如图, 平面四边形 \(ABDC\) 中, \(\angle ACD = \dfrac{5\pi}{6}\), \(AC = \sqrt{3}\), \(CD = 1\). \(\triangle ABC\) 的三个内角 \(A,B,C\) 的对边分别是 \(a,b,c\), 且 \(c\sin A + \sqrt{3}a\cos C = \sqrt{3}b\).
\vspace{1em}

(1) 求角 \(A\);
\vspace{0.5em}
(2) 若 \(AB = \sqrt{7}\), 求 \(\triangle BAD\) 的面积;
\vspace{0.5em}
(3) 若 \(\angle DBC = \dfrac{\pi}{6}\), 求四边形 \(ABDC\) 的周长.
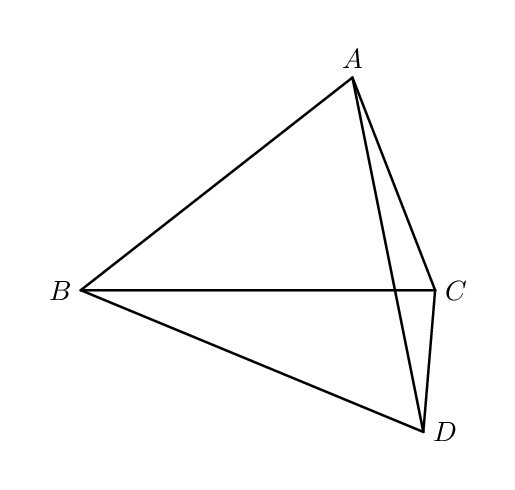
【解答】
\textbf{【答案】}
(1) $\dfrac{\pi}{3}$\\
(2) $\sqrt{7}$\\
(3) $3+2\sqrt{3}$

\vspace{0.5em}

\textbf{【分析】}
(1) 利用正弦定理边化角化简 $c\sin A+\sqrt{3}a\cos C=\sqrt{3}b$，结合两角和的正弦公式即可得到答案；\\
(2) 利用余弦定理可求出 $AD$ 的长，继而求出 $\sin\angle BAD$ 的值，利用三角形面积公式，即可求得答案；\\
(3) 通过作辅助线，利用三角形相似，求出四边形 $ABDC$ 的边 $BD$ 的长，继而求出 $AB$ 的长，即可求得答案。

\vspace{0.5em}

\textbf{【详解】}
(1) 因为在 $\triangle ABC$ 中，$c\sin A+\sqrt{3}a\cos C=\sqrt{3}b$，\\
故 $\sin C\sin A+\sqrt{3}\sin A\cos C=\sqrt{3}\sin B$，而 $\sin B=\sin(A+C)=\sin A\cos C+\cos A\sin C$，\\
故 $\sin C\sin A+\sqrt{3}\sin A\cos C=\sqrt{3}(\sin A\cos C+\cos A\sin C)$，\\
即 $\sin C\sin A=\sqrt{3}\cos A\sin C$，结合 $C\in(0,\pi),\therefore\sin C\neq0$，\\
可得 $\sin A=\sqrt{3}\cos A,\therefore\tan A=\sqrt{3}$，而 $A\in(0,\pi),\therefore A=\dfrac{\pi}{3}$；

\vspace{0.5em}

(2) 由于 $\angle ACD=\dfrac{5\pi}{6},AC=\sqrt{3},CD=1$，\\
故
\[
AD^2 = AC^2 + CD^2 - 2\cdot AC\cdot CD\cdot\cos\angle ACD
= (\sqrt{3})^2 + 1^2 - 2\times\sqrt{3}\times1\times\cos\dfrac{5\pi}{6} = 7,
\]
则 $AD=\sqrt{7}$；\\
又 $\dfrac{AD}{\sin\angle ACD}=\dfrac{CD}{\sin\angle CAD}$，故
\[
\sin\angle CAD = \dfrac{CD\cdot\sin\angle ACD}{AD}
= \dfrac{1\times\sin\dfrac{5\pi}{6}}{\sqrt{7}}
= \dfrac{1}{2\sqrt{7}} = \dfrac{\sqrt{7}}{14},
\therefore\cos\angle CAD = \dfrac{3\sqrt{21}}{14},
\]
（$\angle CAD$ 为锐角）\\
所以
\[
\sin\angle BAD = \sin\left(\dfrac{\pi}{3}-\angle CAD\right)
= \sin\dfrac{\pi}{3}\cos\angle CAD - \cos\dfrac{\pi}{3}\sin\angle CAD
= \dfrac{\sqrt{3}}{2}\times\dfrac{3\sqrt{21}}{14} - \dfrac{1}{2}\times\dfrac{\sqrt{7}}{14}
= \dfrac{2\sqrt{7}}{7},
\]
故
\[
S_{\triangle BAD} = \dfrac{1}{2}\cdot AB\cdot AD\cdot\sin\angle BAD
= \dfrac{1}{2}\times\sqrt{7}\times\sqrt{7}\times\dfrac{2\sqrt{7}}{7}
= \sqrt{7};
\]

\vspace{0.5em}

(3) 延长 $BA,DC$ 交于点 $E$，









因为 $\angle ACD=\dfrac{5\pi}{6}$，故 $\angle ACE=\dfrac{\pi}{6}$，又 $\angle BAC=\dfrac{\pi}{3}$，故 $\angle EAC=\dfrac{2\pi}{3}$，\\
故 $\angle AEC=\dfrac{\pi}{6}$，故 $\triangle ACE$ 为等腰三角形，则 $CE=2AC\cos\dfrac{\pi}{6}=3$，则 $DE=DC+CE=4$；\\
又 $\angle DBC=\dfrac{\pi}{6}$，则 $\angle DBC=\angle AEC=\angle DEB$，\\
结合 $\angle BDC=\angle EDB$，可得 $\triangle BDC\sim\triangle EDB$，\\
故 $\dfrac{BD}{DE}=\dfrac{CD}{BD},\therefore BD^2=DE\cdot CD=4,\therefore BD=2$，\\
在 $\triangle BDC$ 中，$CD^2=BD^2+BC^2-2BD\cdot BC\cdot\cos\angle DBC$，\\
即 $1=4+BC^2-2\sqrt{3}\cdot BC$，解得 $BC=\sqrt{3}$，\\
又 $AC=\sqrt{3}$，结合 (1) 知 $A=\dfrac{\pi}{3}$，\\
故 $\triangle ABC$ 为正三角形，故 $AB=\sqrt{3}$，\\
故四边形 $ABDC$ 的周长为 $AB+BD+DC+CA=\sqrt{3}+2+1+\sqrt{3}=3+2\sqrt{3}$.
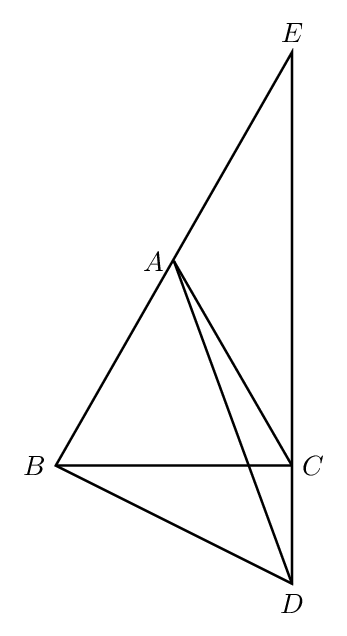